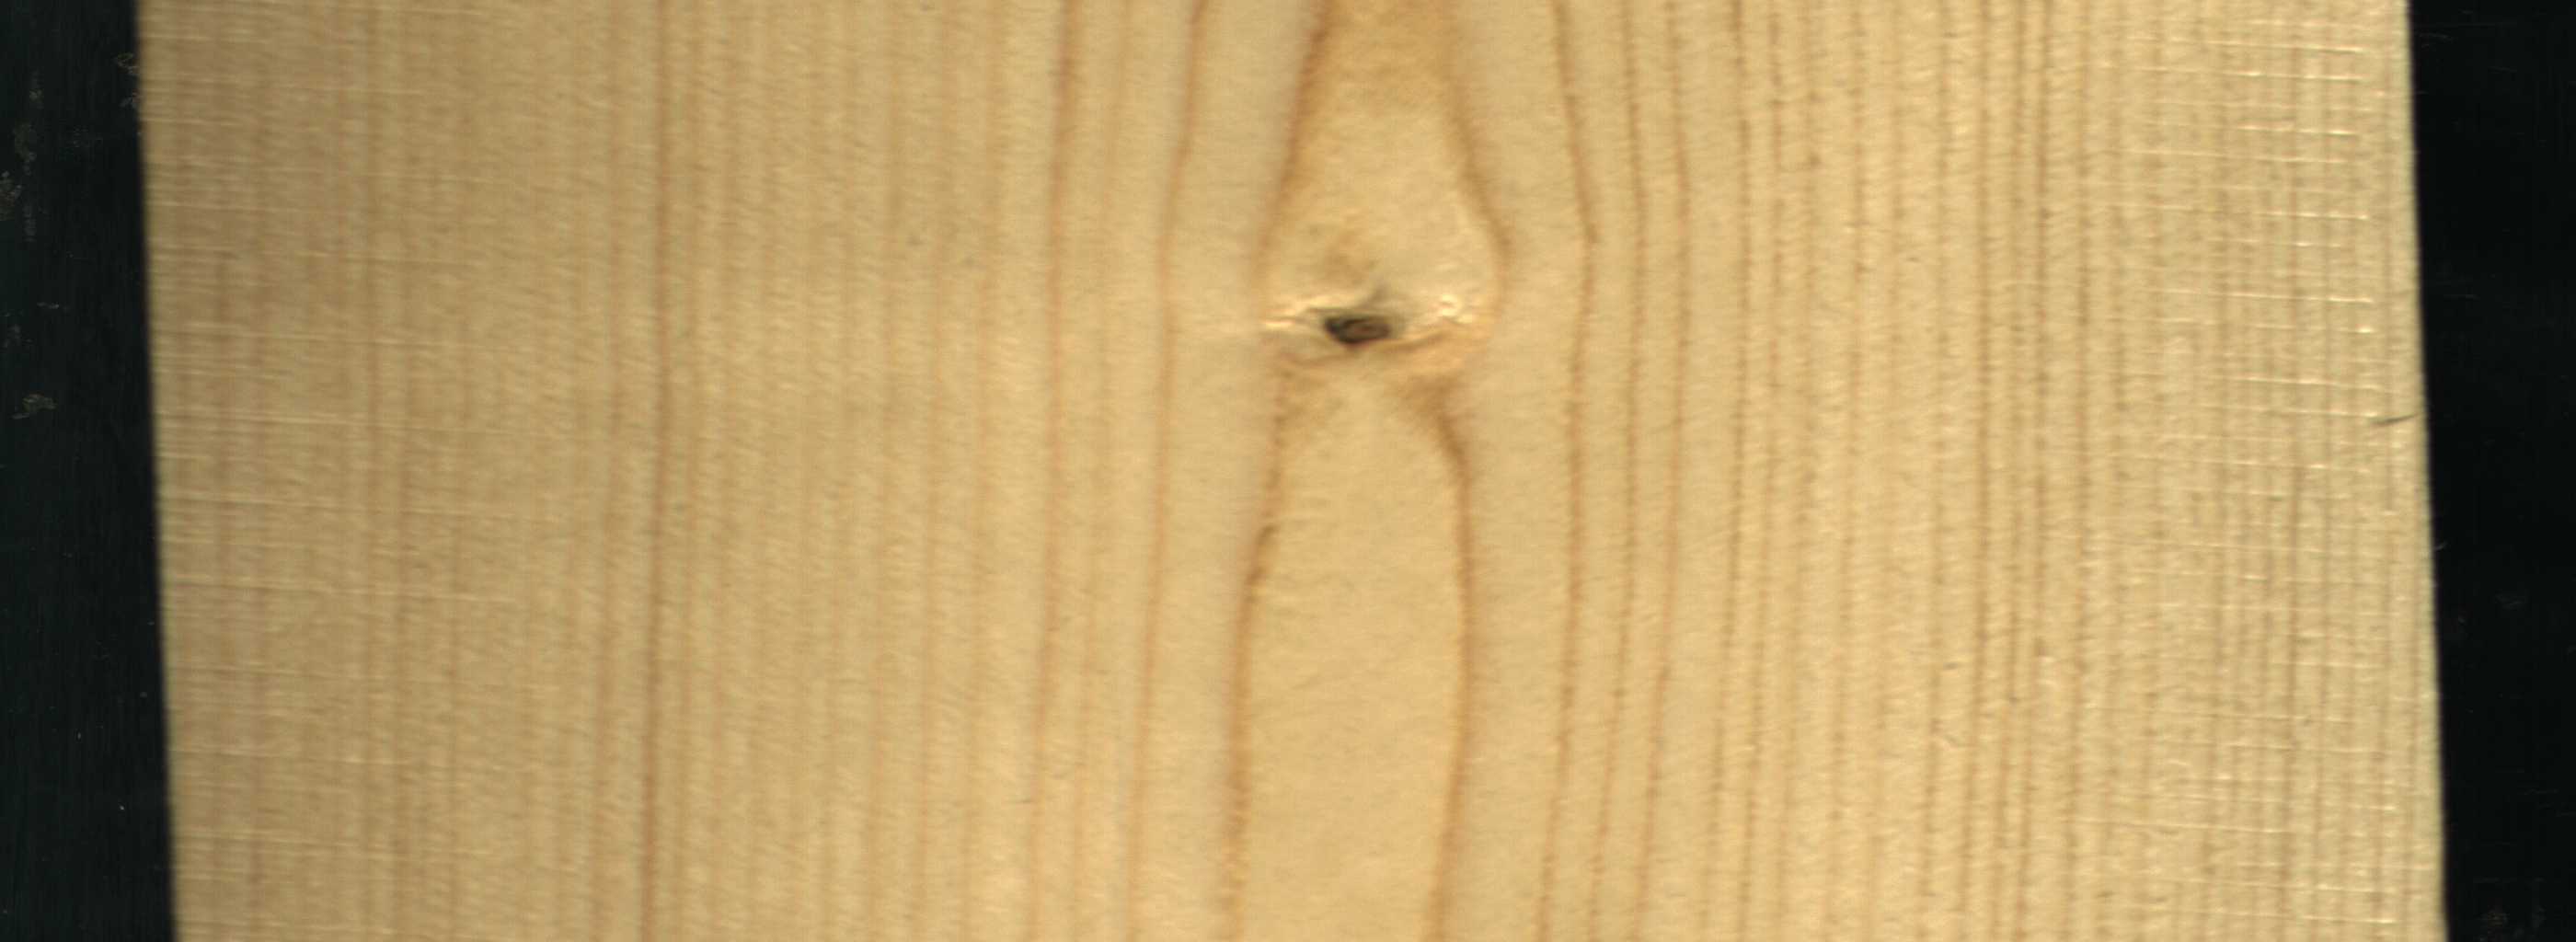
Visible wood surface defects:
Live_Knot